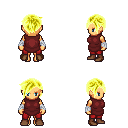
a pixel art fantasy rpg character, female body template, human, tanned skin, maroon tunic, red pants, gold pixie cut hairstyle, white cloth bandages, brown shoes, four views (front, back, left, right), 2x2 character sprite sheet, small pixel art, hard edges, no anti-aliasing